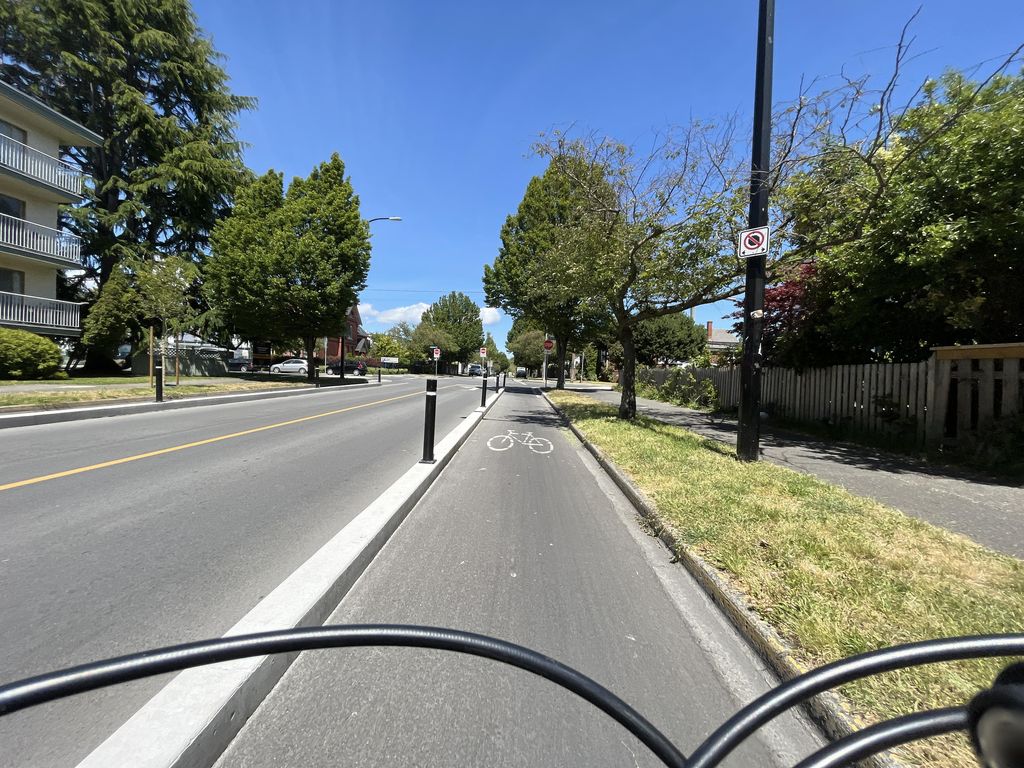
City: victoria